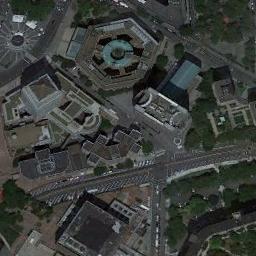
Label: commercial_area